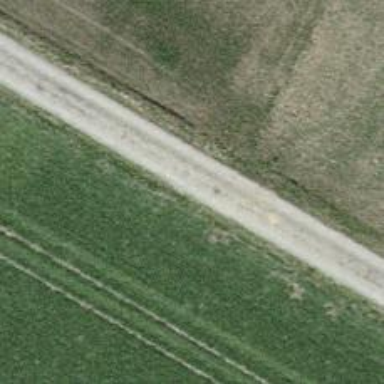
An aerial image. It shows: Gravel track with grade 2 tracktype.